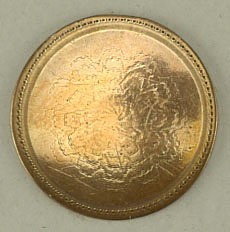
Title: Button
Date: late 18th century
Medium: Copper
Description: Four flat circular buttons decorated with fine engraving: A) shows two hearts with ribbon and bow with crossed arrows; B) shows open flower; C) circles and waving lines around twelve petalled flowers. D) interlocking and waving lines around plain center.

On card 47